Aerial crown-view tile of a tropical tree (Barro Colorado Island, Panama), acquired 20241014:
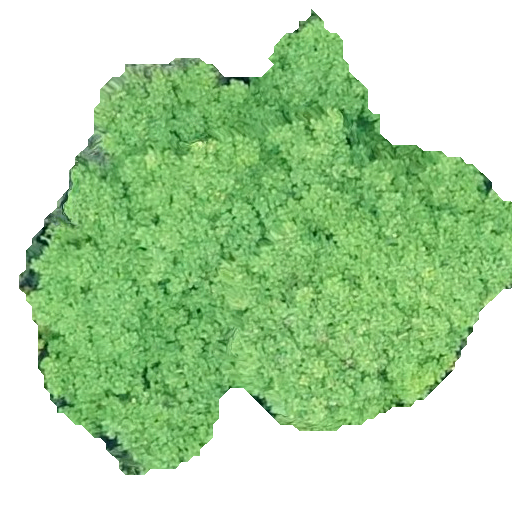
Species: Tachigali panamensis
GBIF accepted scientific name: Tachigali panamensis
Crown area: 225.532 m²